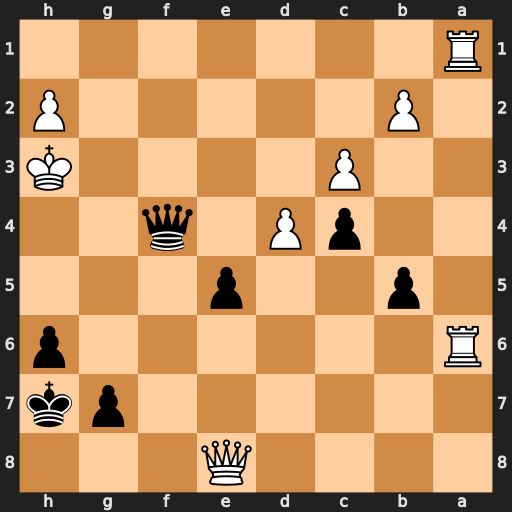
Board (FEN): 4Q3/6pk/R6p/1p2p3/2pP1q2/2P4K/1P5P/R7
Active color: b
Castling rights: -
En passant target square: -
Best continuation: Qf3+ Kh4 g5#